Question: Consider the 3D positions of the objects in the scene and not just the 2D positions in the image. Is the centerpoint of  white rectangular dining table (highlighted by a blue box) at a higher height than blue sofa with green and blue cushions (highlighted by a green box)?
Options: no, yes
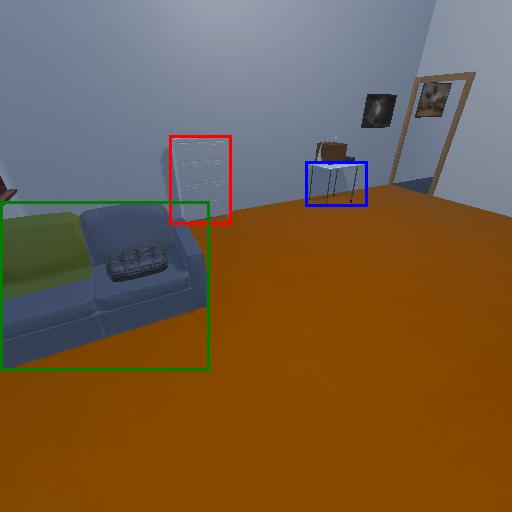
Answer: no